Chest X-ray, PA view. Patient: 52 years old, sex F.
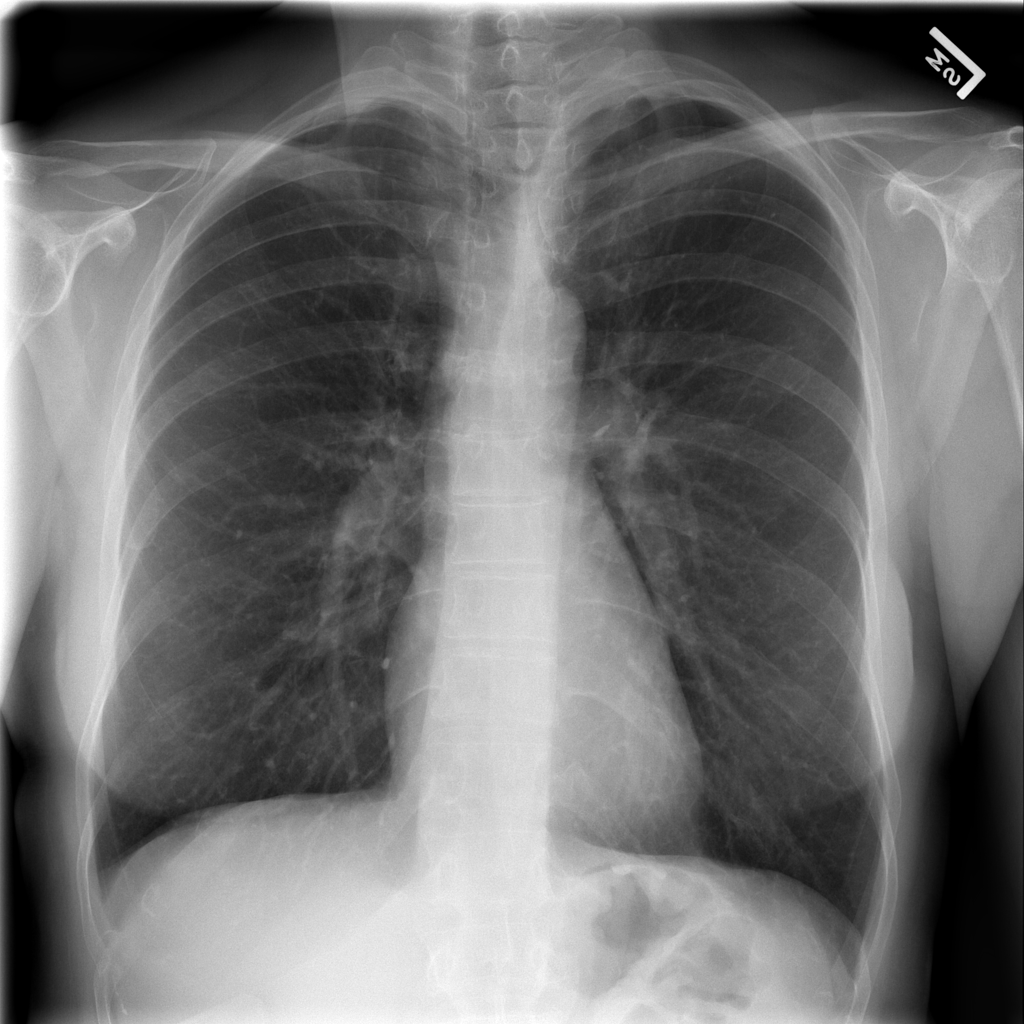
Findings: No Finding